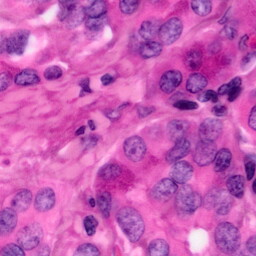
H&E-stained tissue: Pancreatic